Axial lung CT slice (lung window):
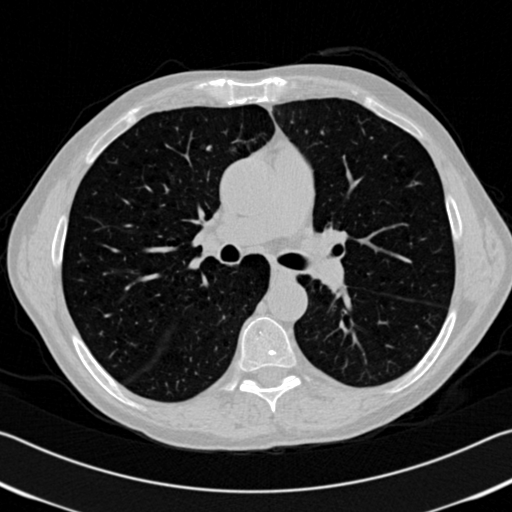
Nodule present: no